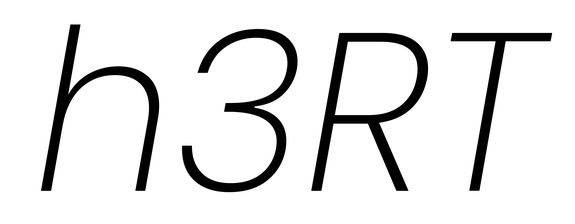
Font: Poppins-ExtraLightItalic